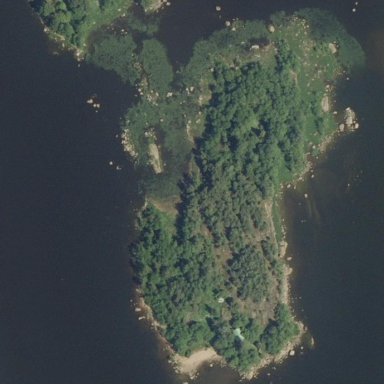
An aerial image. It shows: Islet along the natural coastline.